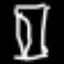
Label: hourglass